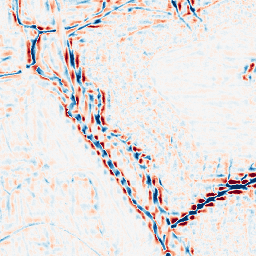
Category: wavelet
Decomposition family: wavelet_reverse_biorthogonal
Decomposition parameters: wavelet: rbio1.3
level: 3
Upsampling method: regularized
Upsampling parameters: scale: 4
lambda_reg: 0.001
Upsampling scale: 4